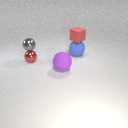
large blue rubber sphere behind small red metal sphere